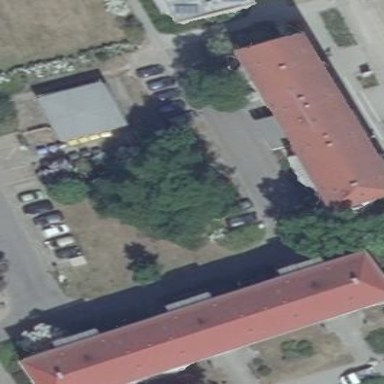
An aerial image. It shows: Street-side parking area with grass paver surface.